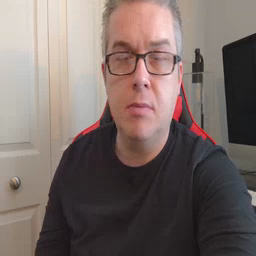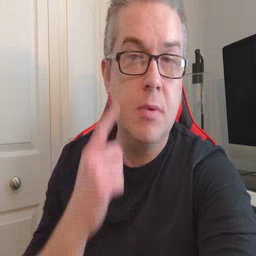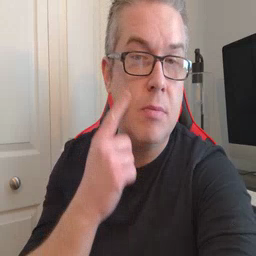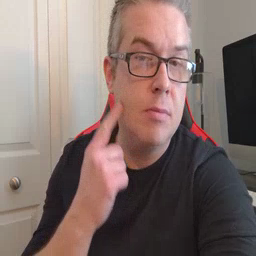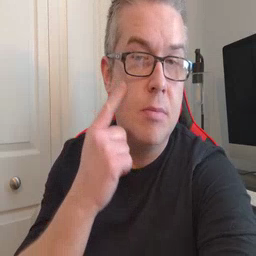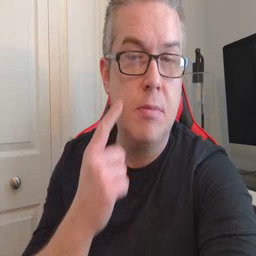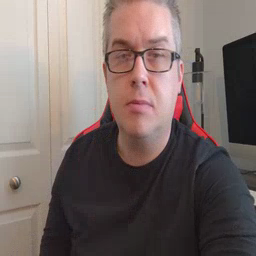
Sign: cheek